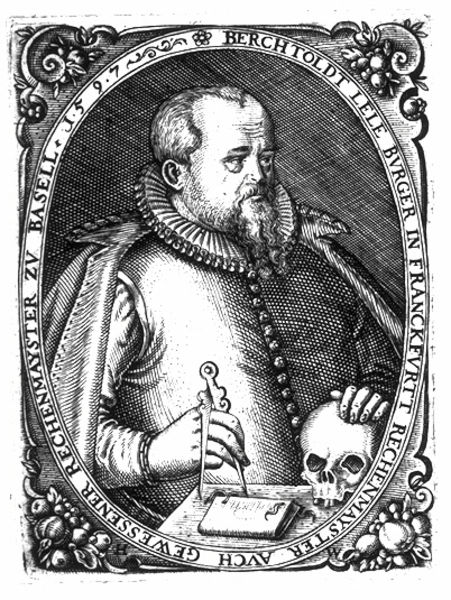
Titel: Bildnis des Berchtoldt Lele
Künstler: Hans d.Ä. Wechter
Institution: (Seriendruck)
Schlagwörter: mann, umhang, mund, nase, ohr, profil, stirn, tisch, obst, ornament, bart, augen, band, barock, falten, kragen, rahmen, schädel, ärmel, bildnis, halskrause, hände, portrait, porträt, haare, mantel, adel, blatt, person, renaissance, kreis, oval, rund, früchte, schrift, graphik, rand, inschrift, streng, deutsch, knöpfe, dreiviertelprofil, kinnbart, vanitas, buch, medaillon, druck, schraffur, radierung, stich, säbel, bürger, degen, arzt, krause, geheimratsecken, schnörkel, totenkopf, zähne, halbfigurig, halbprofil, voluten, portät, wams, buck, gelehrter, schnecken, schriftstück, carpe diem, ornamentik, kupferstich, totenschädel, basel, attribut, legende, umschrift, graphk, zirkel, tish, seriendruck, kreuzschraffur, frankfurt, mathematiker, anthropologie, burger, sterblichkeit, schedel, 1597, männliches porträt, rechenmeister, ehrenbürger, kupferstich#, berchtoldt, gelehrter mediziner, bertoldt